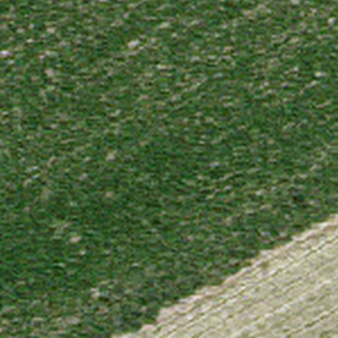
Label: other